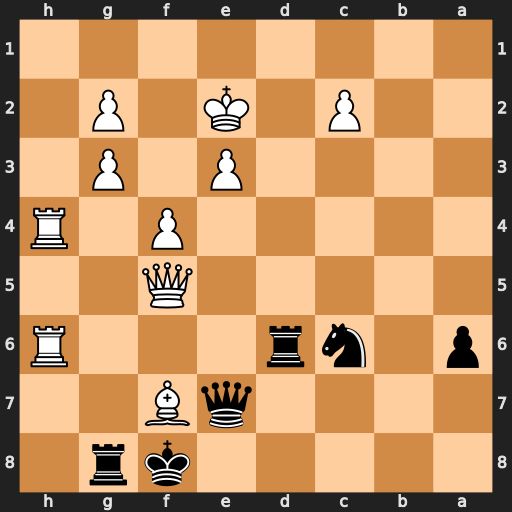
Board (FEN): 5kr1/4qB2/p1nr3R/5Q2/5P1R/4P1P1/2P1K1P1/8
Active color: b
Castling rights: -
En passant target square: -
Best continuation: Nd4+ Kf1 Nxf5